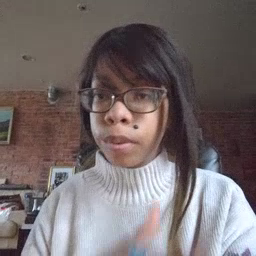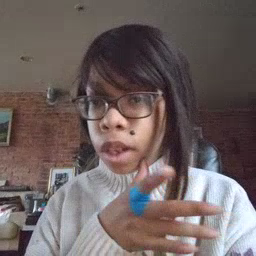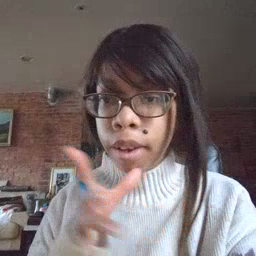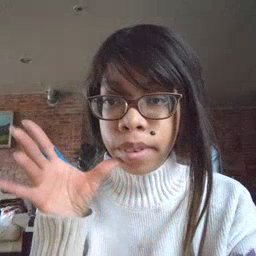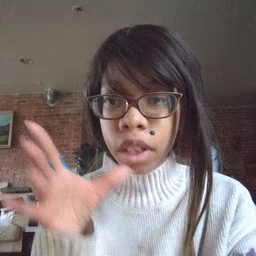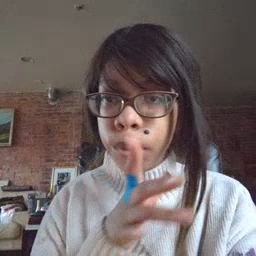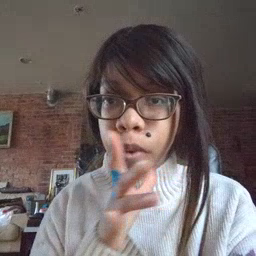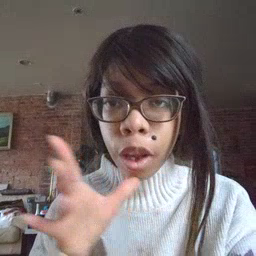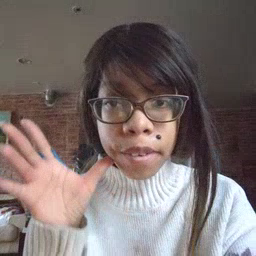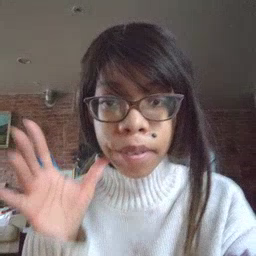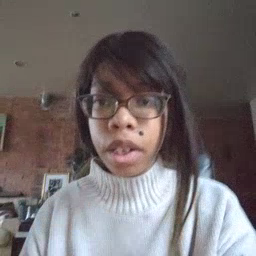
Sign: farm